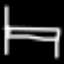
Label: bed